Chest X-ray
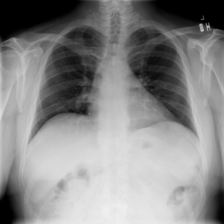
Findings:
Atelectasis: negative
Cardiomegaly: negative
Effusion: negative
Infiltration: negative
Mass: negative
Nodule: negative
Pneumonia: negative
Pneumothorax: negative
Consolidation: negative
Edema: negative
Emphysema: negative
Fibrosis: negative
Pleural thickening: negative
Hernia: negative